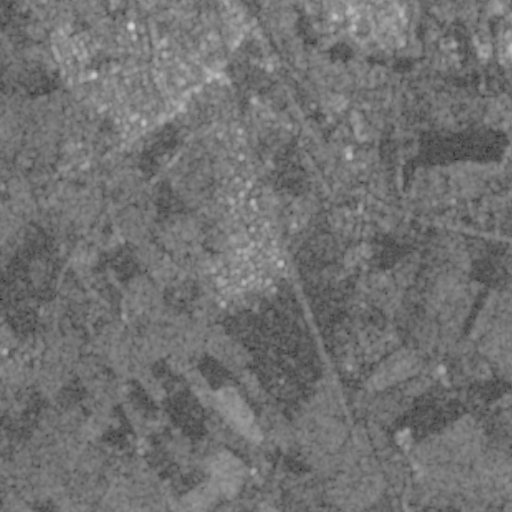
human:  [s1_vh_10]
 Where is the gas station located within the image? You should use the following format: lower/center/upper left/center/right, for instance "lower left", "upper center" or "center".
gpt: The gas station is located in the upper right of the image.
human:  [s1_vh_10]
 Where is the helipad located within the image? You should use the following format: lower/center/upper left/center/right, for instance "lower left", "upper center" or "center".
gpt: The helipad is located in the upper center of the image.
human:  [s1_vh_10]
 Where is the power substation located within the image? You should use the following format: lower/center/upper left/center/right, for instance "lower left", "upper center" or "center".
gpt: The power substation is located in the upper left of the image.
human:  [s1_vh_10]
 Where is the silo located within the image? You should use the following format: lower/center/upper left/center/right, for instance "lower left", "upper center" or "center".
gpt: The silo is located in the lower right of the image.
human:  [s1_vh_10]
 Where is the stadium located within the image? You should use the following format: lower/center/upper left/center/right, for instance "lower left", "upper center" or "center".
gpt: The stadium is located in the upper right of the image.
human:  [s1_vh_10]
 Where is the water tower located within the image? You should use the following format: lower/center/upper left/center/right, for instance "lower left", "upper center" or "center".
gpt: The water tower is located in the center left of the image.
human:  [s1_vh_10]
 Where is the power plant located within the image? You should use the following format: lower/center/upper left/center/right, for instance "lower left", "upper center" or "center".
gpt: There is no power plant in the image.

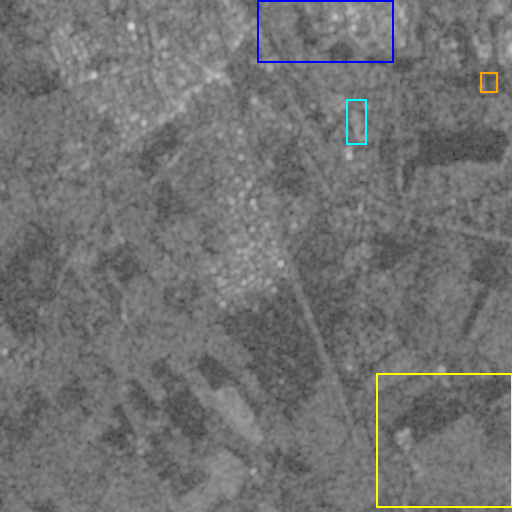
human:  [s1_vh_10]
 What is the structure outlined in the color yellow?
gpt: The structure outlined in yellow is a crop field.
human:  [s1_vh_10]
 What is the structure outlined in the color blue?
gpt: The structure outlined in blue is a park.
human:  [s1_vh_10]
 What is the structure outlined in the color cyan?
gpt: The structure outlined in cyan is a parking lot.
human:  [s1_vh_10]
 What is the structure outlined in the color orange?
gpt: The structure outlined in orange is a stadium.
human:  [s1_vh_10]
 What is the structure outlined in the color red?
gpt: There is no red outline.